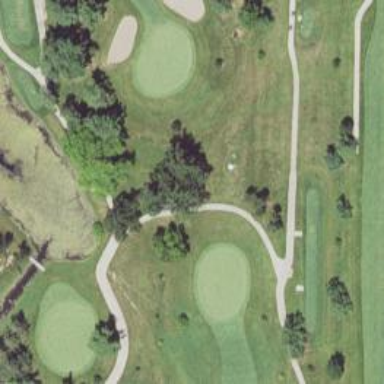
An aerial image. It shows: Service road designated as golf cart path.